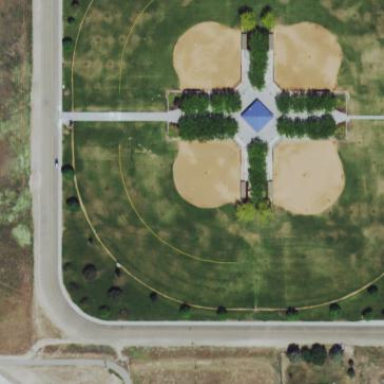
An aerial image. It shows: Baseball pitch for leisure and sports activities.